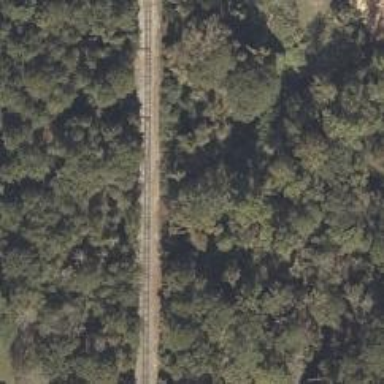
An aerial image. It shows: Disused railway spur.